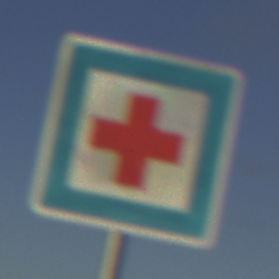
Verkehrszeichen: ErsteHilfe
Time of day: SunriseSunset
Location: Outdoor (Nature)
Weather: PartlyCloudy
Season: NotSpecified
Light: Natural